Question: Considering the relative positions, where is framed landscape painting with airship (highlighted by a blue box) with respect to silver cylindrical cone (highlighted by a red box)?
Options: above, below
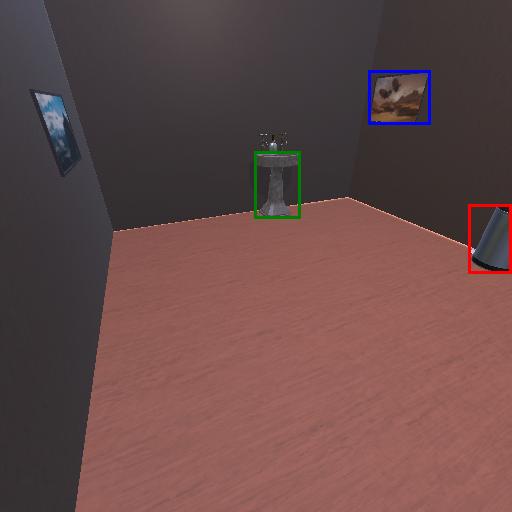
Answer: above